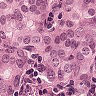
Metastatic tissue present: yes